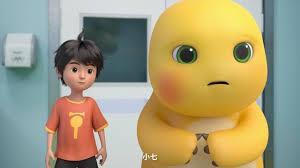
Label: nailong